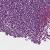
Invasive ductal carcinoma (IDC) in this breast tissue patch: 1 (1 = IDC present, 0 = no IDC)